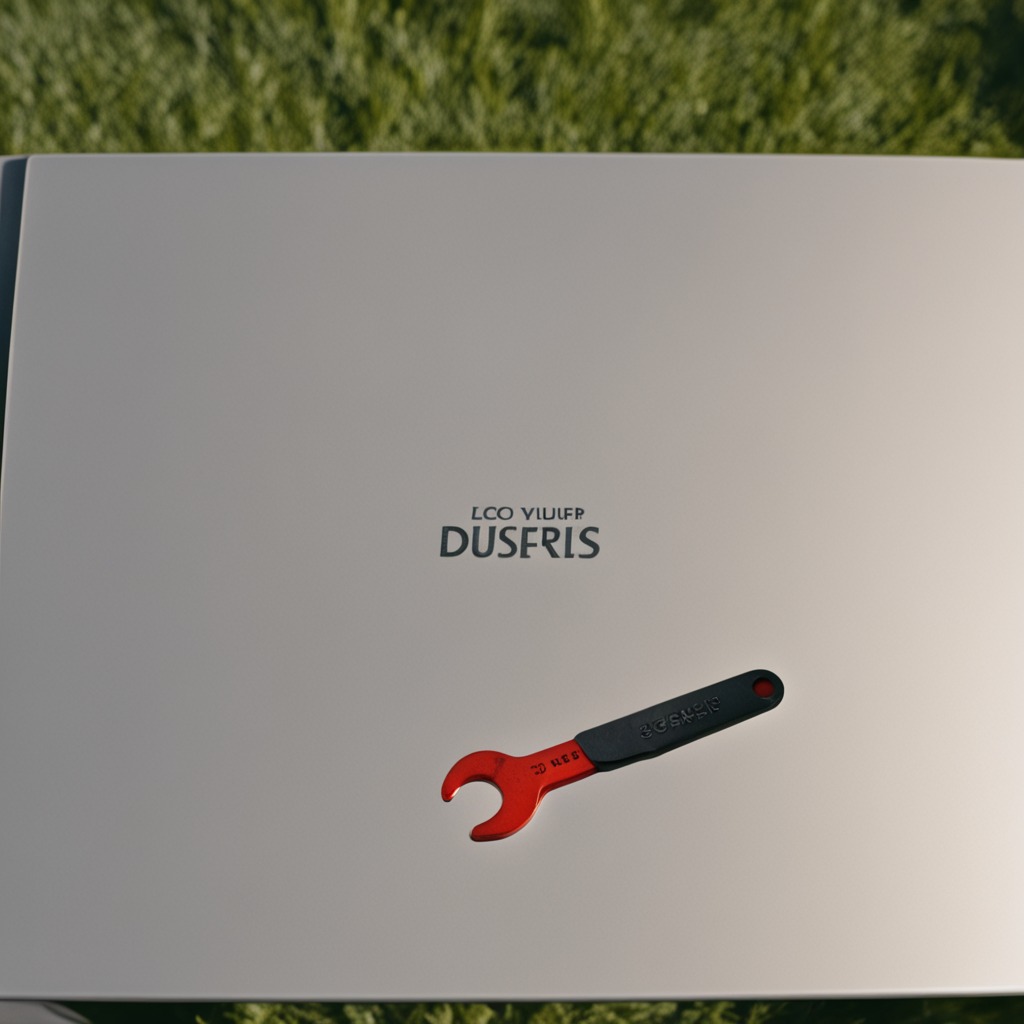
A wrench lies on a clean utility table in a temporary outdoor tool station.